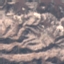
Land use / land cover: HerbaceousVegetation